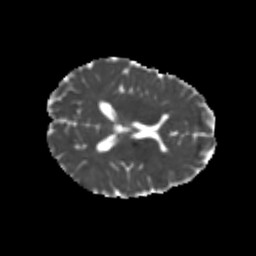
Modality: MD
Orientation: axial
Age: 22
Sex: female
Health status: healthy
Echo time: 0.074 s